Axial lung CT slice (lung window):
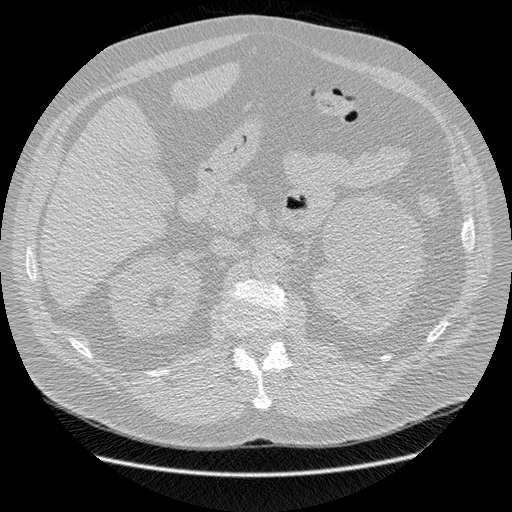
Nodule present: no